Question: How to convert a set of connected lines to a solid in CAD applications? Tool is being used can be AutoCAD, SketchUp, Solidworks, FreeCAD, or you may know that can do this simple task painlessly. Note that the following graphics is only for demonstration. The desired resulting should be a valid CAD solid to be able apply all related operations such as boolean ones etc.

Just remember the job needs to be done so manual approaches are not suitable. Even some help to write a piece of code for this job is much appreciated (in any language), so you may explain how to code a simple DXF writer for just Solid, for example. Our play with some DXF exporters in Python was not successful.
: a simple Ruby code for SketchUp or VBA code for AutoCAD or Python for FreeCAD could be of most help.
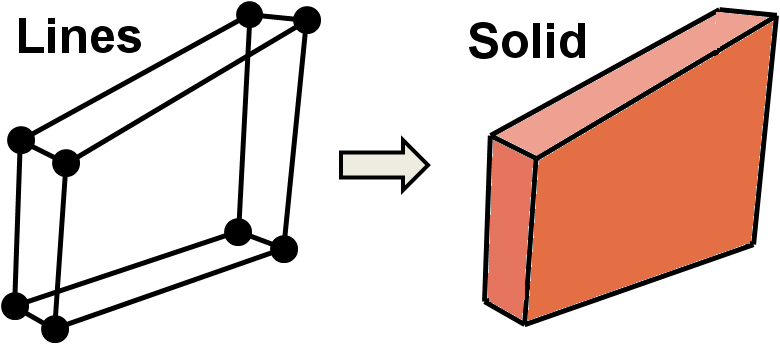
Answer: Here are some <URL>
Find faces for current selection:
'''
# Find faces for selected edges:
model = Sketchup.active_model
model.start_operation( 'Find Faces in Selection', true )
for entity in model.selection.to_a
next unless entity.is_a?( Sketchup::Edge )
entity.find_faces
end
model.commit_operation
'''
Find faces for current context:
'''
# Find faces for current context:
model = Sketchup.active_model
model.start_operation( 'Find Faces in Current Context', true )
for entity in model.active_entities.to_a
next unless entity.is_a?( Sketchup::Edge )
entity.find_faces
end
model.commit_operation
'''
Find faces for all edges in model:
'''
# Find faces for all edges in model:
model = Sketchup.active_model
model.start_operation( 'Find Faces in Whole Model', true )
for entity in model.entities.to_a
next unless entity.is_a?( Sketchup::Edge )
entity.find_faces
end
for definition in model.definitions
next if definition.image?
for entity in definition.entities.to_a
next unless entity.is_a?( Sketchup::Edge )
entity.find_faces
end
end
model.commit_operation
'''
If you need to process a batch of DWG file for this you can automate that as well using 'Model#import' to import the DWG files. <URL>
This assumes that the edges are bounding coplanar surfaces. You will only get a solid if the wiregrid you import can represent one.